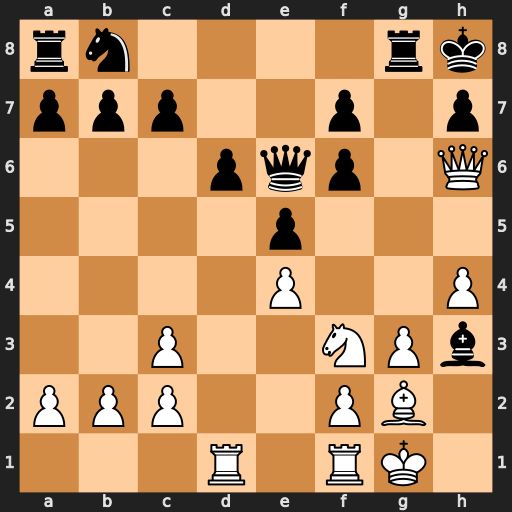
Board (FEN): rn4rk/ppp2p1p/3pqp1Q/4p3/4P2P/2P2NPb/PPP2PB1/3R1RK1
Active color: w
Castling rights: -
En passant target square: -
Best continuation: Bxh3 Qxh3 Qxf6+